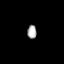
Tissue: prostate
Cell type: T cells
Senescence score: 0.3157
Nuclear area (px): 123
Mean DAPI intensity: 172.382